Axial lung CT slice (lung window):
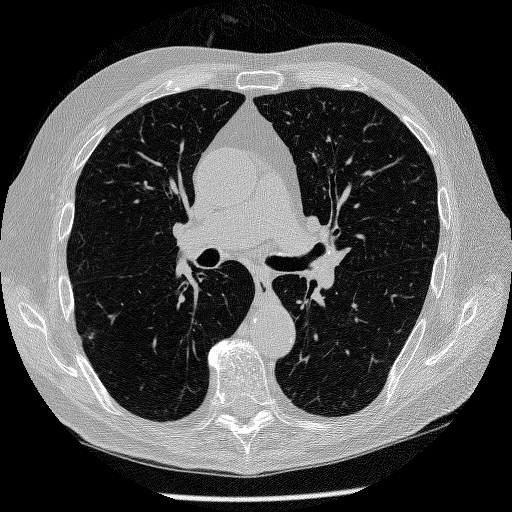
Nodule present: no